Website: lowes
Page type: delivery-shipping
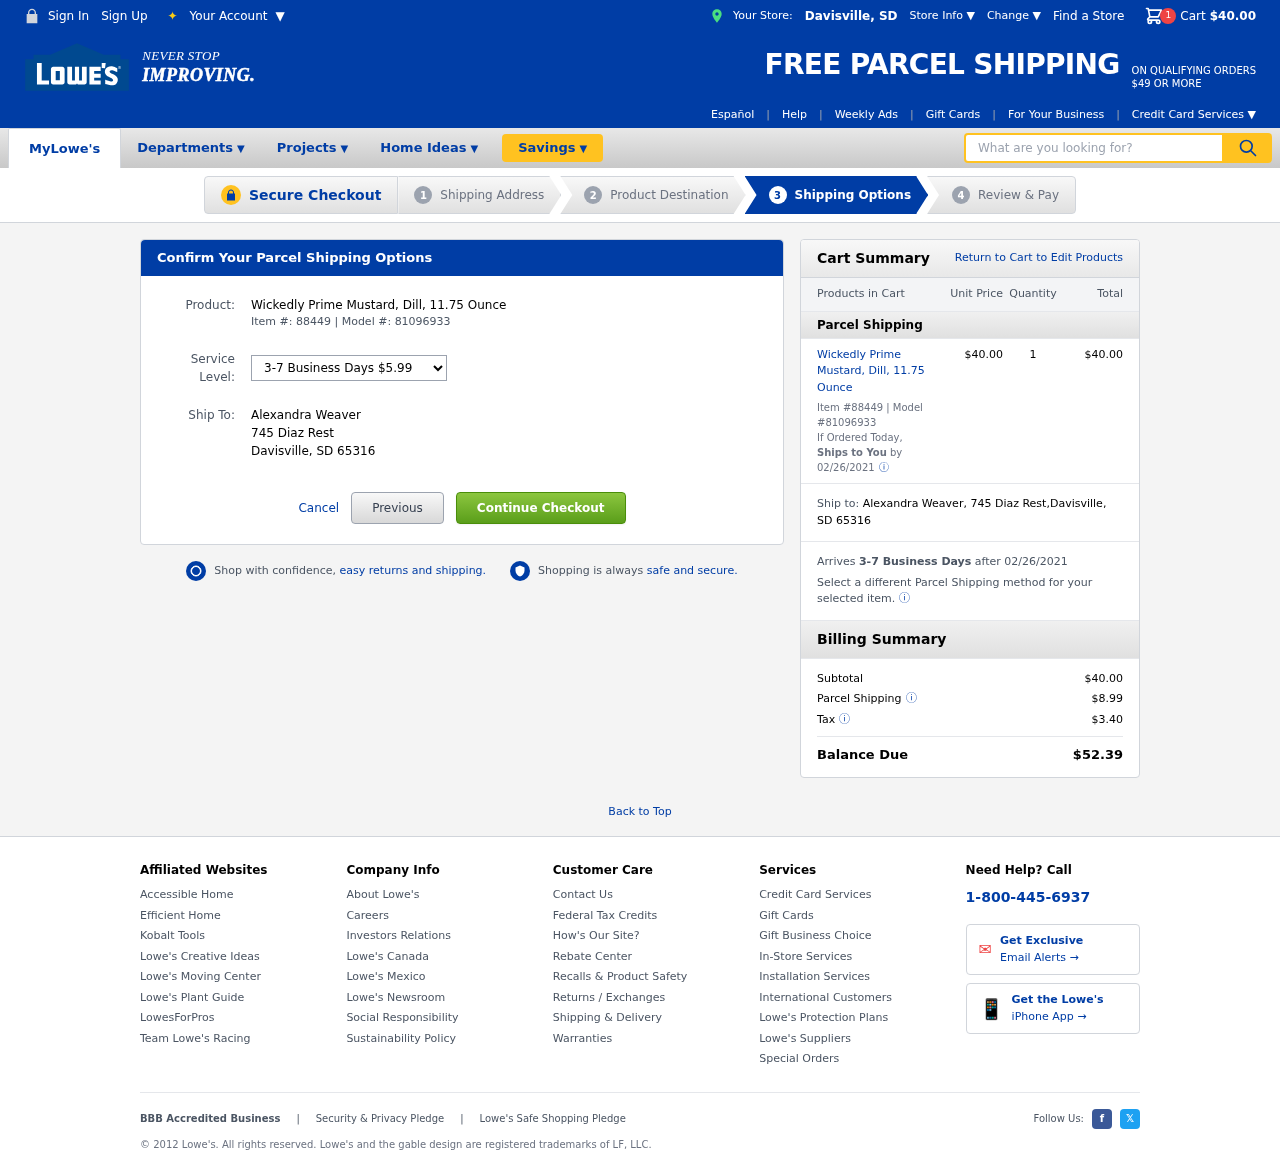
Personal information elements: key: PII_CITY
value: Davisville
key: PII_FULLNAME
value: Alexandra Weaver
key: PII_POSTCODE
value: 65316
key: PII_STATE_ABBR
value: SD
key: PII_STREET
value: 745 Diaz Rest
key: PII_FULLNAME2
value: Alexandra Weaver
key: PII_STREET2
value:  745 Diaz Rest
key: PII_CITY2
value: Davisville
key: PII_STATE_ABBR2
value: SD
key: PII_POSTCODE2
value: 65316
Product elements: key: PRODUCT1_NAME
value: Wickedly Prime Mustard, Dill, 11.75 Ounce
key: PRODUCT1_PRICE
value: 40
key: PRODUCT1_QUANTITY
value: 1
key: PRODUCT1_ITEM_NUMBER
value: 88449
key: PRODUCT1_MODEL_NUMBER
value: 81096933
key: PRODUCT1_NAME2
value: Wickedly Prime Mustard, Dill, 11.75 Ounce
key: PRODUCT1_ITEM_NUMBER2
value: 88449
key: PRODUCT1_MODEL_NUMBER2
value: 81096933
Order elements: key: ORDER_SUBTOTAL
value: $40.00
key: ORDER_DELIVERY_DATE
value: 02/26/2021
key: ORDER_ITEM_TOTAL
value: $40.00
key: ORDER_DELIVERY_DATE2
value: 02/26/2021
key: ORDER_SHIPPING_COST
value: $8.99
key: ORDER_TAX
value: $3.40
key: ORDER_TOTAL
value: $52.39
Search elements: key: HEADER_SEARCH
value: What are you looking for?